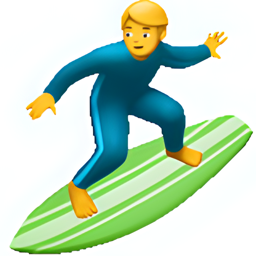
Name: man surfing
Emoji: 🏄‍♂️
Group: People & Body
Sub-group: person-sport